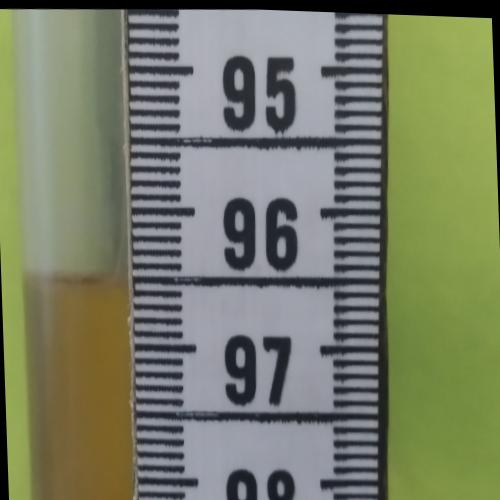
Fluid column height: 96.5 cm